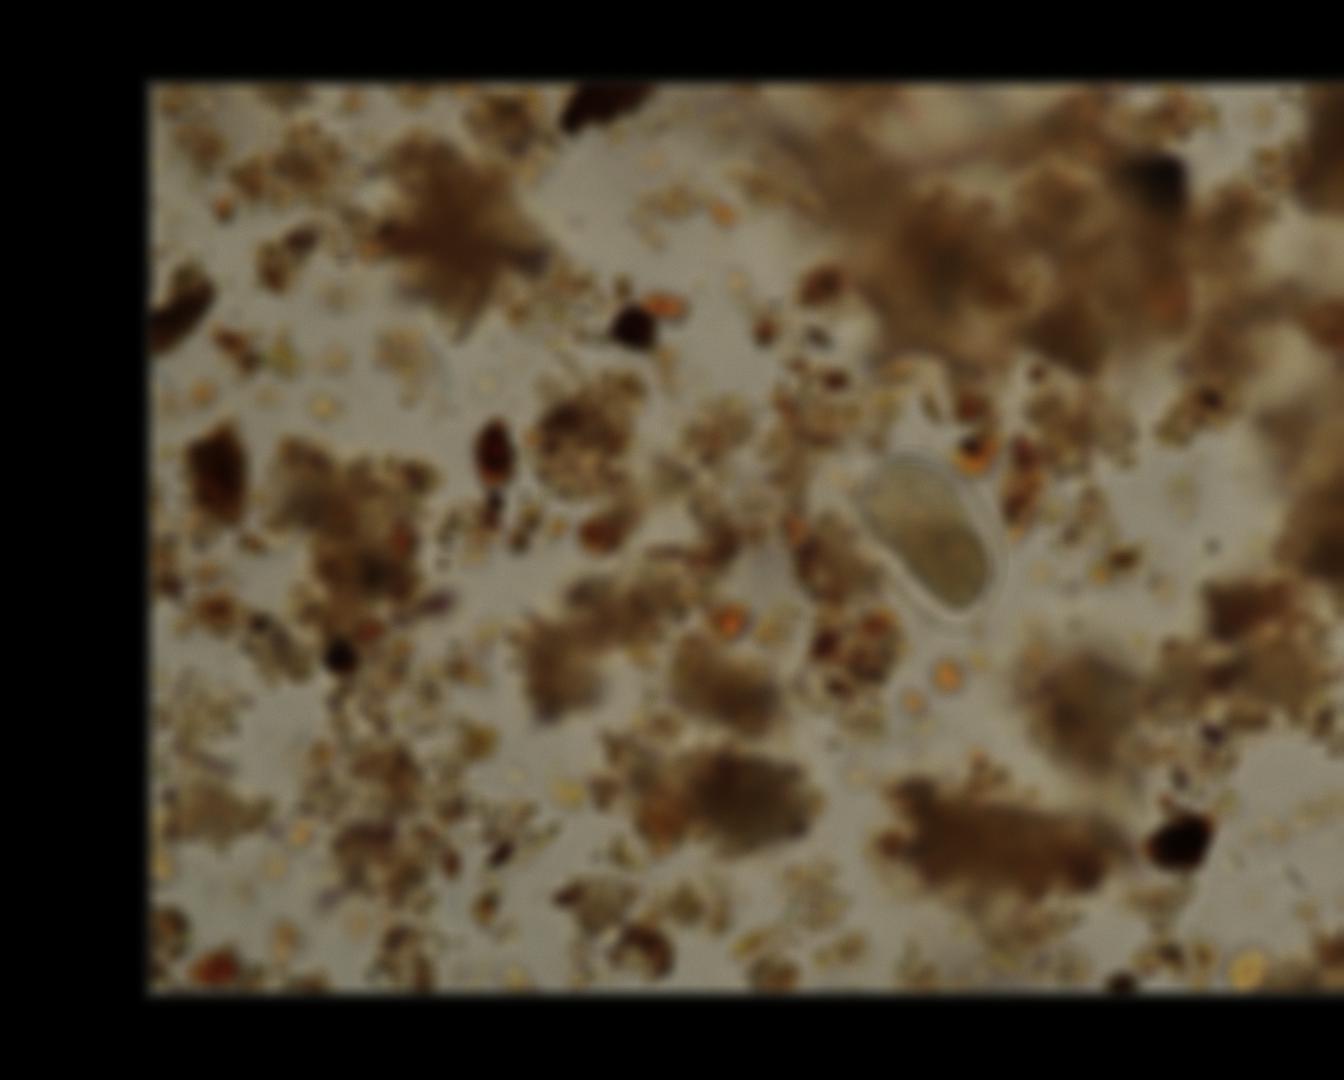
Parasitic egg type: Hookworm egg